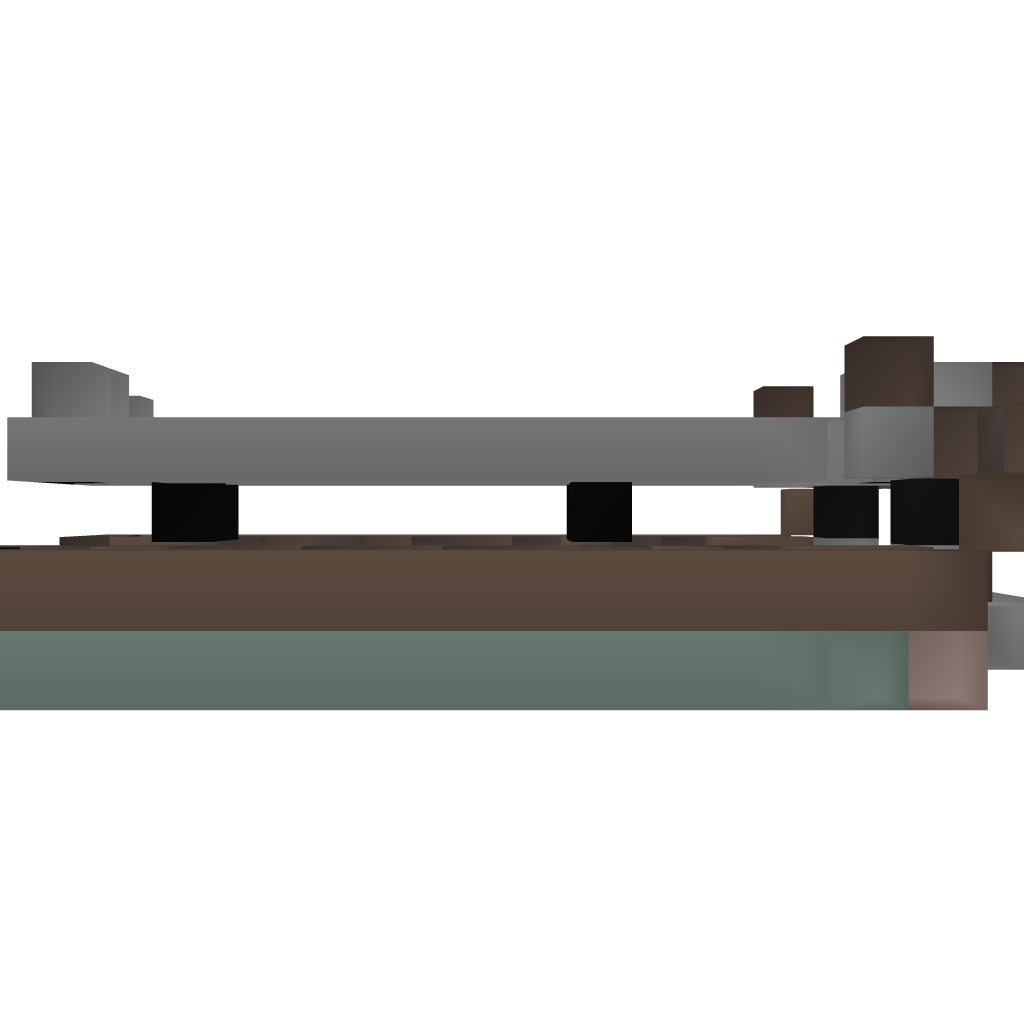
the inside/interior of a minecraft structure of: Corridor Run